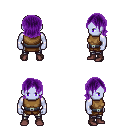
a pixel art fantasy rpg character, male body template, dark elf, purple skin, leather chest armor, metal pants, purple long bangs hairstyle, maroon shoes, four views (front, back, left, right), 2x2 character sprite sheet, small pixel art, hard edges, no anti-aliasing